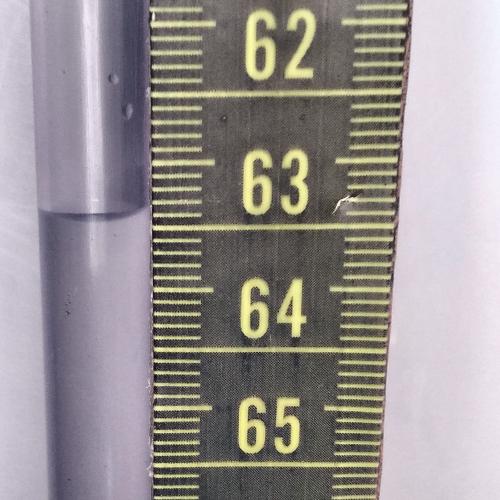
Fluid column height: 63.4 cm